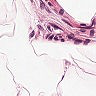
Metastatic tissue present: no